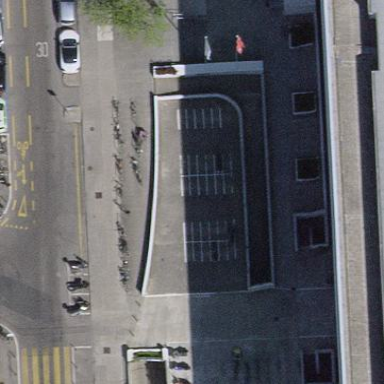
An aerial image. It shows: Motorcycle parking facility.